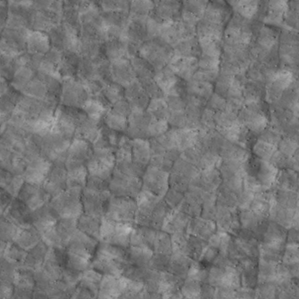
Label: non_frost